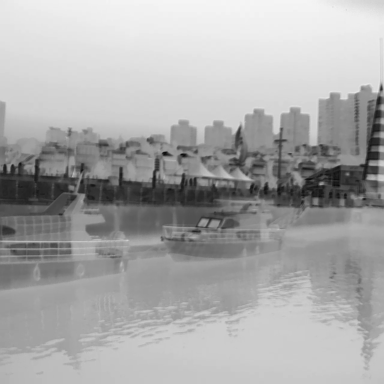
There are two canoes in the infrared image.